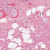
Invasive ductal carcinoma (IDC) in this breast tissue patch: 0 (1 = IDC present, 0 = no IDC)